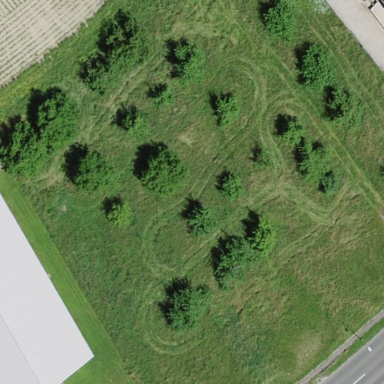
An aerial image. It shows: Orchard.